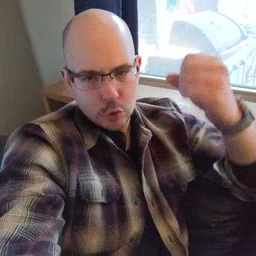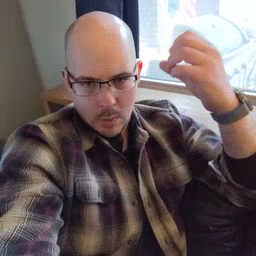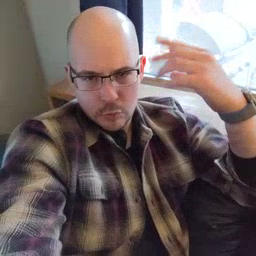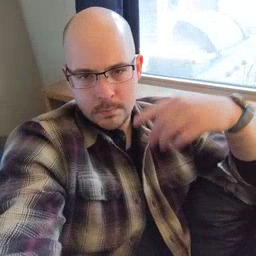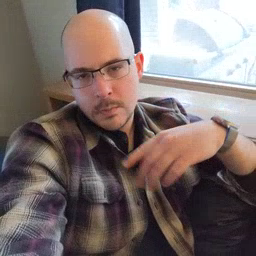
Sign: shower